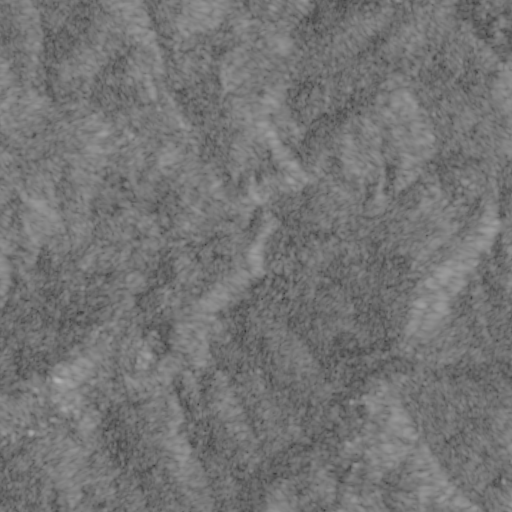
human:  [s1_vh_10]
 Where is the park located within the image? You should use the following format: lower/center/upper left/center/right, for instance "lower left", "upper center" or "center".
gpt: The park is located in the lower left of the image.
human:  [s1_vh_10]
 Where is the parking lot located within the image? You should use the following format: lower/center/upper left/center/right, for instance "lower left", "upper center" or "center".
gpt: The parking lot is located in the lower left of the image.
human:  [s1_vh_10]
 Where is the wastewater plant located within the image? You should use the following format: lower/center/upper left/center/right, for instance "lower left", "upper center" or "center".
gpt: The wastewater plant is located in the lower left of the image.
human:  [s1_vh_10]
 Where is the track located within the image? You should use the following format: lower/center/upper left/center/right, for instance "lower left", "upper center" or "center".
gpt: There is no track in the image.

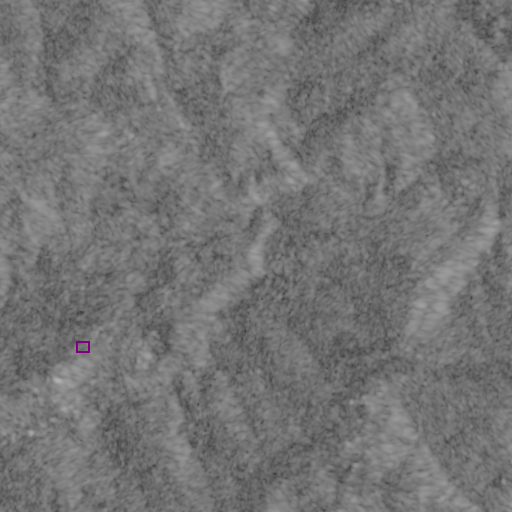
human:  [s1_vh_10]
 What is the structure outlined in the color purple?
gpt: The structure outlined in purple is a park.
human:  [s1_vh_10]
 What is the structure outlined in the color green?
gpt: There is no green outline.